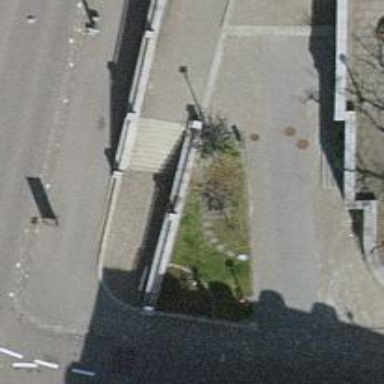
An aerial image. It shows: Retaining wall.